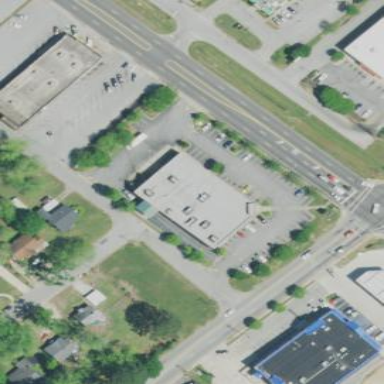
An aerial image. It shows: Building that is pharmacy providing healthcare services.